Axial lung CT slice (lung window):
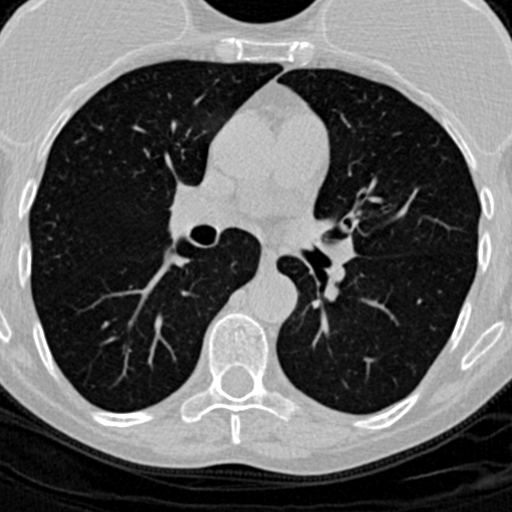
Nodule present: no